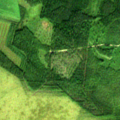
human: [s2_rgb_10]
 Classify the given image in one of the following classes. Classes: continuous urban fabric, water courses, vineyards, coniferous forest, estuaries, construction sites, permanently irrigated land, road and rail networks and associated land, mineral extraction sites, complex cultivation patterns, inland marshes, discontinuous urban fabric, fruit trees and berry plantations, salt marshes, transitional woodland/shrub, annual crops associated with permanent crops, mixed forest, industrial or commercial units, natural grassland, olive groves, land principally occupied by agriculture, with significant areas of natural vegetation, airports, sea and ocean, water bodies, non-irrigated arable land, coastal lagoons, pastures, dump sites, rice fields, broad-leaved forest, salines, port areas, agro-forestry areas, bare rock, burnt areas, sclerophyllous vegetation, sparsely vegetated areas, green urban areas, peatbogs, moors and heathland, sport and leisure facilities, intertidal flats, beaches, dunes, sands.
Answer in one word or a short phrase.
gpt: non-irrigated arable land, mixed forest, transitional woodland/shrub, peatbogs